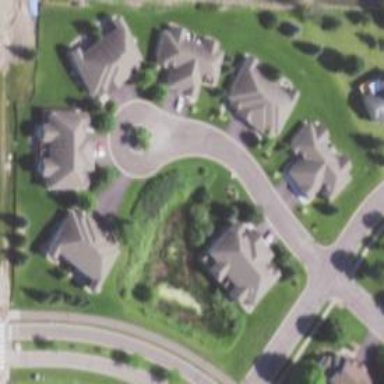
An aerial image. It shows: Twinhomes in residential area.